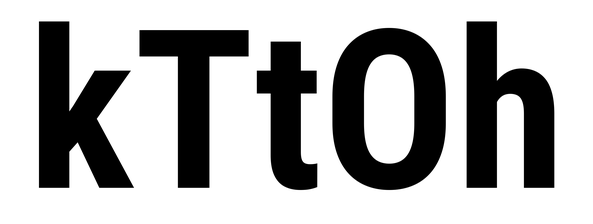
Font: Roboto_Condensed_Bold